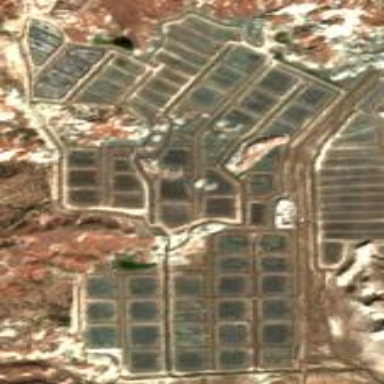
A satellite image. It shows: Area dedicated to aquaculture.